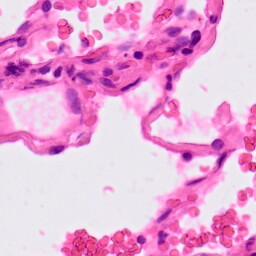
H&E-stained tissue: Lung